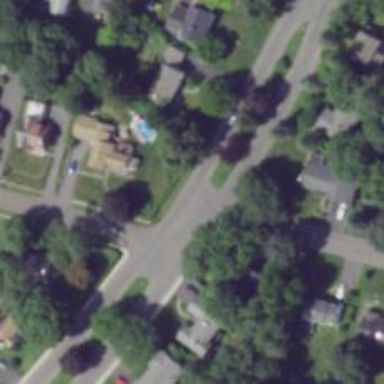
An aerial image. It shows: Unclassified road surrounded by residential properties.